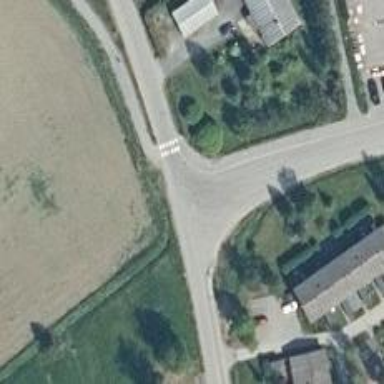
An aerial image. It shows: Cycleway.